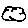
Label: cloud